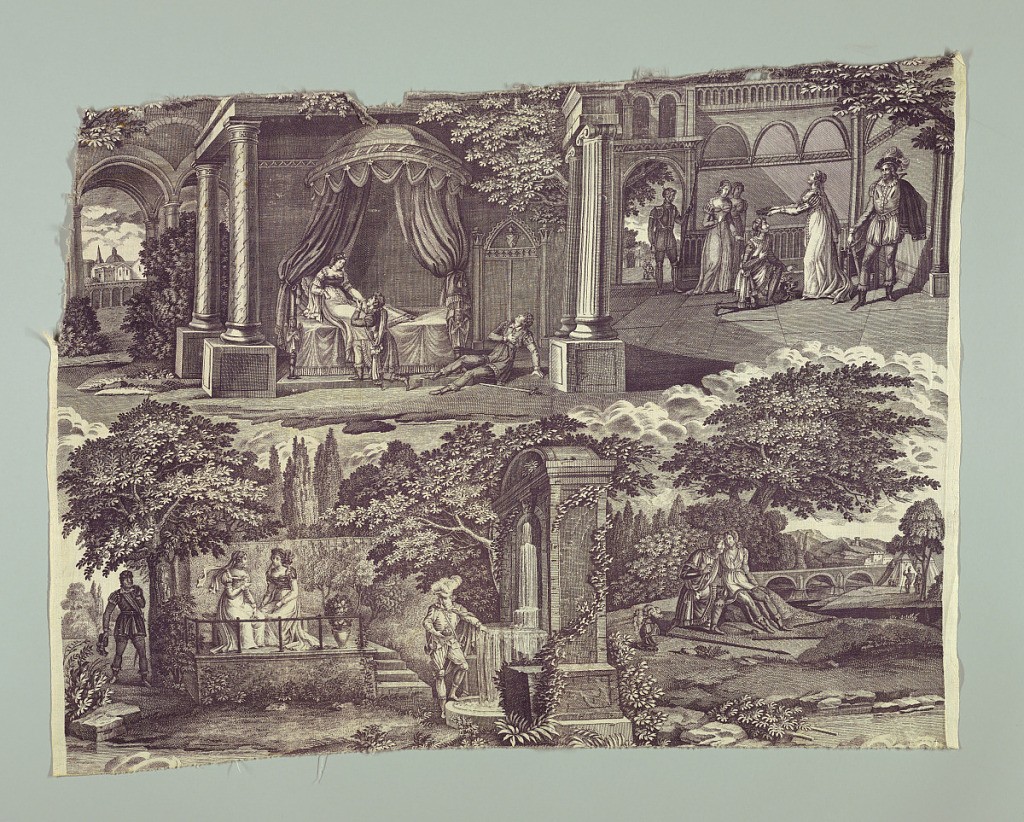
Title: Textile
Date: ca. 1810
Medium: cotton Technique: printed by engraved copper plate on plain weave
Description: Four scenes illustrating a story or a romance. In one scene a woman put a laurel wreath on a man's head; in another a man overhears the conversation between two women. In purple on white.